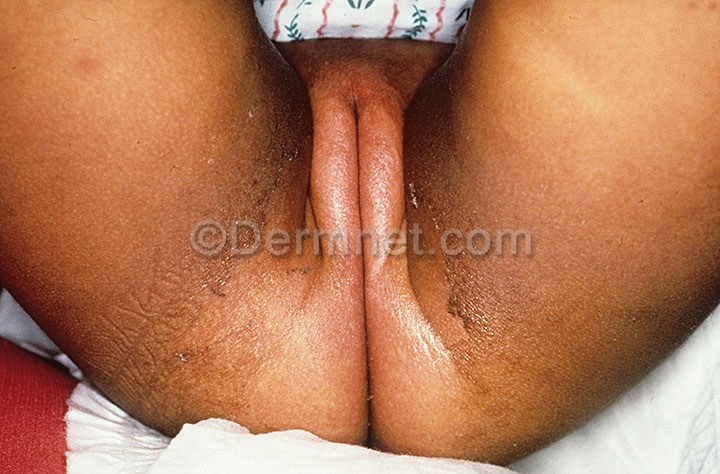
Disease: Exanthems and Drug Eruptions